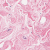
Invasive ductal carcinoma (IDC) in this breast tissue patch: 0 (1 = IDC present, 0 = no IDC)